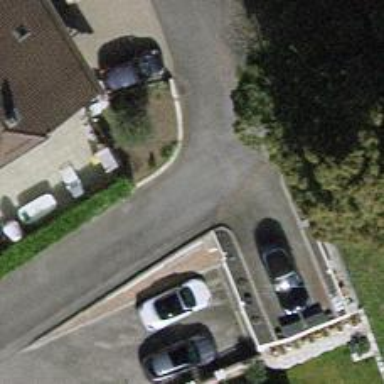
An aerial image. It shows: Alleyway designated as service road.